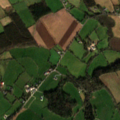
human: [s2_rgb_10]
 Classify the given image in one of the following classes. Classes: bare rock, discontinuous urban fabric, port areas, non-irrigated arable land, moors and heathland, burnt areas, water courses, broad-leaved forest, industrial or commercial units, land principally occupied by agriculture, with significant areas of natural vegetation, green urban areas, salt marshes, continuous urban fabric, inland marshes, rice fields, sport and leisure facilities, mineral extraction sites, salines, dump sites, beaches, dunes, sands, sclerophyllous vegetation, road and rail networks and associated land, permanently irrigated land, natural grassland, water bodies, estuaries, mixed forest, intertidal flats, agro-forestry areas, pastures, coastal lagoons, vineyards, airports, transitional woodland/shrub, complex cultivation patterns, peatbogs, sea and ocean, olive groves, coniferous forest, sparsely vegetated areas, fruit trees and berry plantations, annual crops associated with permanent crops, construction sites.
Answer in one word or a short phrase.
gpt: non-irrigated arable land, pastures